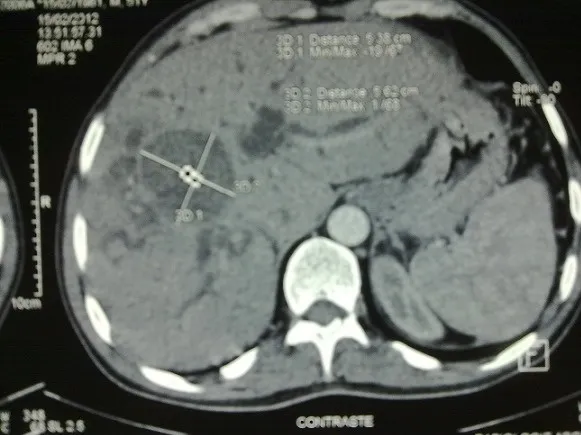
Abdominal CT showing hydatid cyst of 4th & 5th segments of liver communicating wit dilated CBD.
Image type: radiology (ct)